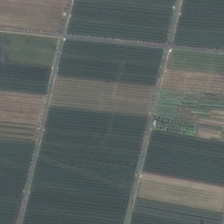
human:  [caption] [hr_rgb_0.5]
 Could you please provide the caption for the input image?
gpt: several pieces of farmlands are together .

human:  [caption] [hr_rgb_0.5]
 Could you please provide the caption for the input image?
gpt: several pieces of farmlands are together .

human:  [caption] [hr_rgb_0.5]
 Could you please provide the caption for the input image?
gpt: several pieces of farmlands are together .

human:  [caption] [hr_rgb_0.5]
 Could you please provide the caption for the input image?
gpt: several pieces of farmlands are together .

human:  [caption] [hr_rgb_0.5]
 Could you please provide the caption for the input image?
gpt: several pieces of farmlands are together .